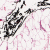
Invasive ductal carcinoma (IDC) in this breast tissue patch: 0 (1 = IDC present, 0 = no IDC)